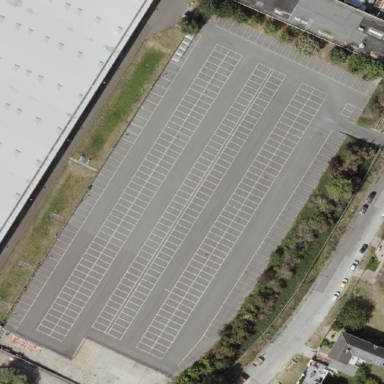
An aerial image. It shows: Parking area with asphalt surface.